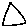
Label: triangle